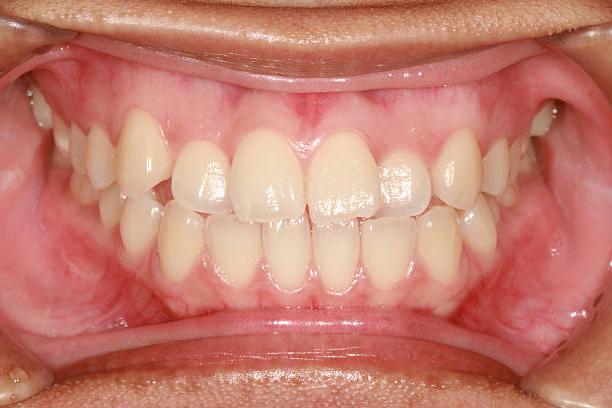
Condition: Gingivitis